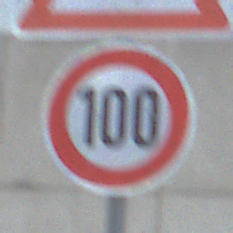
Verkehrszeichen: Geschwindigkeit100
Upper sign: KurveLinks
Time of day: MorningAfternoon
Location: Outdoor (Urban)
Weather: PartlyCloudy
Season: NotSpecified
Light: Natural